Interaction volume radius: 5 \u00c5
Interaction volume height: 15 \u00c5
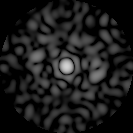
Disorder parameter: 0.8362